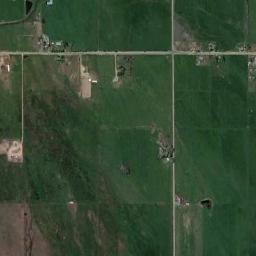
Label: rectangular_farmland